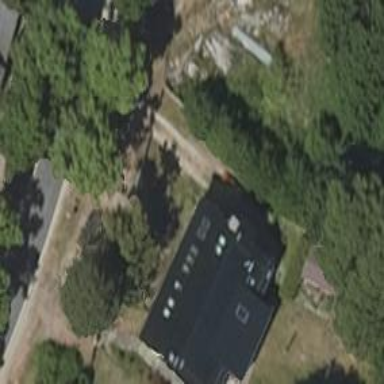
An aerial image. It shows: Building with gabled roof. The roof orientation is along the structure.